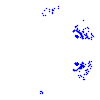
Particle: electron